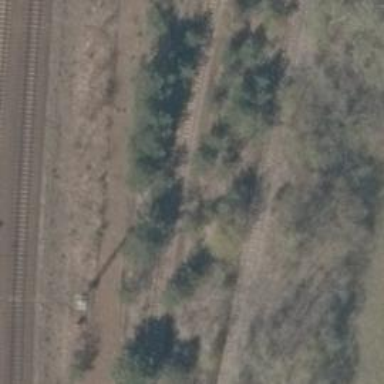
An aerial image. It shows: Abandoned railway yard.